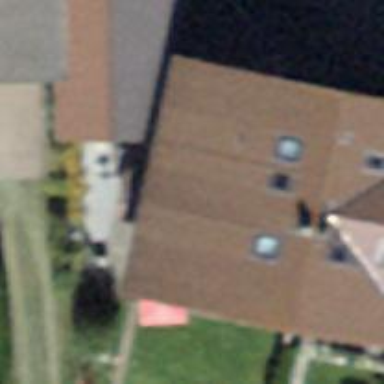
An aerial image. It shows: Residential building.